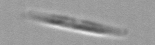
Label: pennate